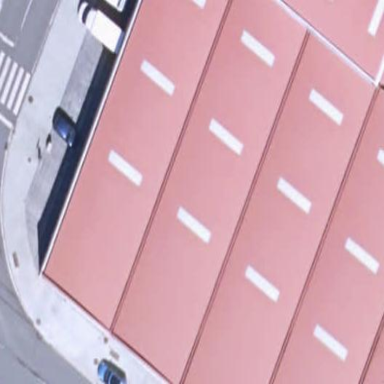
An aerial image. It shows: Industrial building.